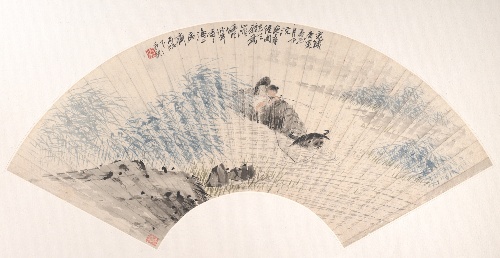
Title: 清  任頤  童子水牛  扇面|Herdboy and Buffalo
Artist: Ren Yi (Ren Bonian)
Artist bio: Chinese, 1840–1896
Date: dated 1890
Object type: Folding fan mounted as an album leaf
Classification: Paintings
Medium: Folding fan mounted as an album leaf; ink and color on alum paper
Culture: China
Period: Qing dynasty (1644–1911)
Dimensions: 7 1/2 x 21 3/8 in. (19.1 x 54.3 cm)
Department: Asian Art
Credit line: Gift of Robert Hatfield Ellsworth, in memory of La Ferne Hatfield Ellsworth, 1986
Accession year: 1986
Repository: Metropolitan Museum of Art, New York, NY
Tags: Boys|Buffalos